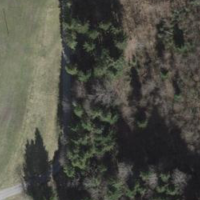
EUNIS habitat code: 44
Species observed at this site:
Equisetum arvense